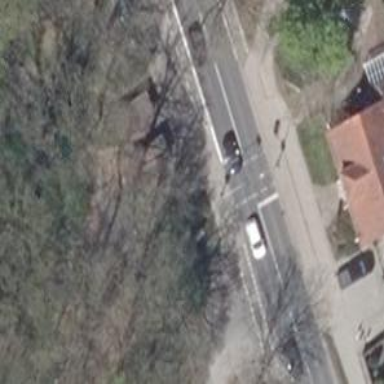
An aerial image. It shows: Primary highway with asphalt surface. It has sidewalks on both sides and dedicated lane for cyclists on the left.